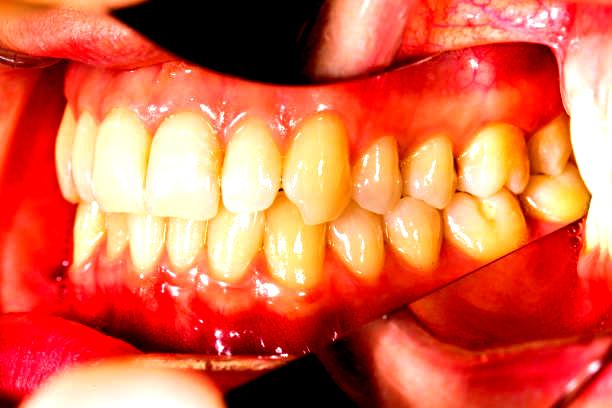
Condition: Gingivitis